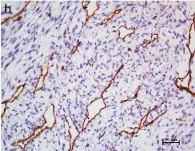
Immunohistochemical studies of the tumor. (a-i) Magnification, x200. (h) CD34 staining was detected in vascular endothelial cells rather than in tumor cells, highlighting the curvilinear capillaries.
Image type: pathology (immunostaining)